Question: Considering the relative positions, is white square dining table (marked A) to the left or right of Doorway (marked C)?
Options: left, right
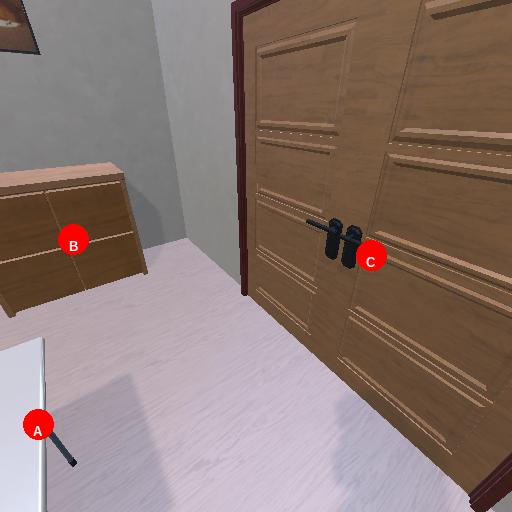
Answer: left